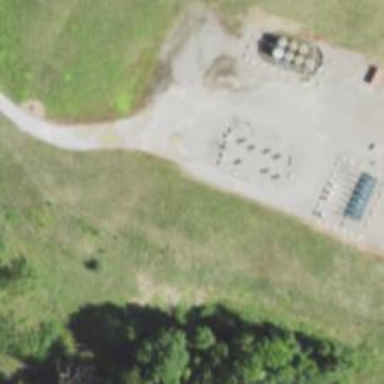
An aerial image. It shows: Storage tank that is man-made.